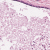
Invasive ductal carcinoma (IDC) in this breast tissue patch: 0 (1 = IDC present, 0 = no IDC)